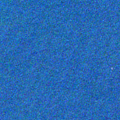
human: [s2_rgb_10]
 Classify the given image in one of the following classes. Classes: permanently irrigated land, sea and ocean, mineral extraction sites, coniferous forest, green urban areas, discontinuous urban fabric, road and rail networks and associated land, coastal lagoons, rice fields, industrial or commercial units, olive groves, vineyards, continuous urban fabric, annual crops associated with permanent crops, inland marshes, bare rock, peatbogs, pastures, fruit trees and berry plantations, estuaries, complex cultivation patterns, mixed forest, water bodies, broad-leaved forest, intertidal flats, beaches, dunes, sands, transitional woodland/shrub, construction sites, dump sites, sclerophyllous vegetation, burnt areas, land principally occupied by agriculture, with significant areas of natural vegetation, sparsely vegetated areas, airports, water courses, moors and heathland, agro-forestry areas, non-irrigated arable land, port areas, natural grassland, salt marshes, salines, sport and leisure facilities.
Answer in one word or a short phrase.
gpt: sea and ocean